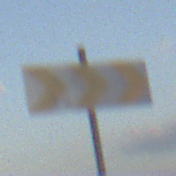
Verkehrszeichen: RichtungstafelnInKurvenGrossLinks
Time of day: SunriseSunset
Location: Outdoor (Nature)
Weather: PartlyCloudy
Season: NotSpecified
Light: Natural